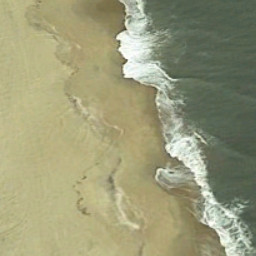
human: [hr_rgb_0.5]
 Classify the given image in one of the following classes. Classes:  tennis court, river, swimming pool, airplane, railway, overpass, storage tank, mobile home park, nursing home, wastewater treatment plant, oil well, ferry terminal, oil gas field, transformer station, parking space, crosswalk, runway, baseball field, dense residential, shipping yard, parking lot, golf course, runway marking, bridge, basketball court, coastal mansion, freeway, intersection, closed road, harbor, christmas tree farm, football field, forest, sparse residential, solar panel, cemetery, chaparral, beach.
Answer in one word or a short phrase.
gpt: beach